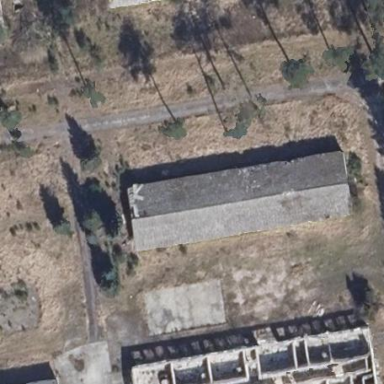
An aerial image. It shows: Building.